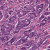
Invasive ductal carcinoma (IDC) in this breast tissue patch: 1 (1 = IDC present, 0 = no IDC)